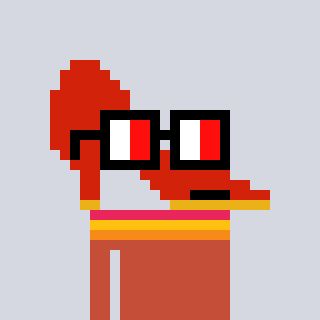
a pixel art character with square glasses with black frames and red eyes, a highheel-shaped head and a rust-colored body on a cool background